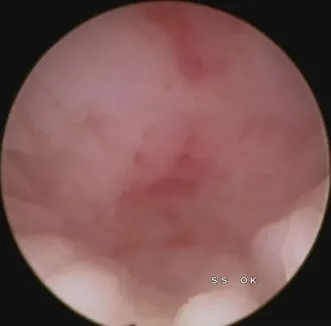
Cervical image during hysteroscopy. (A) The internal opening of the cervix is closed.
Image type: endoscopy (other_endoscopy)